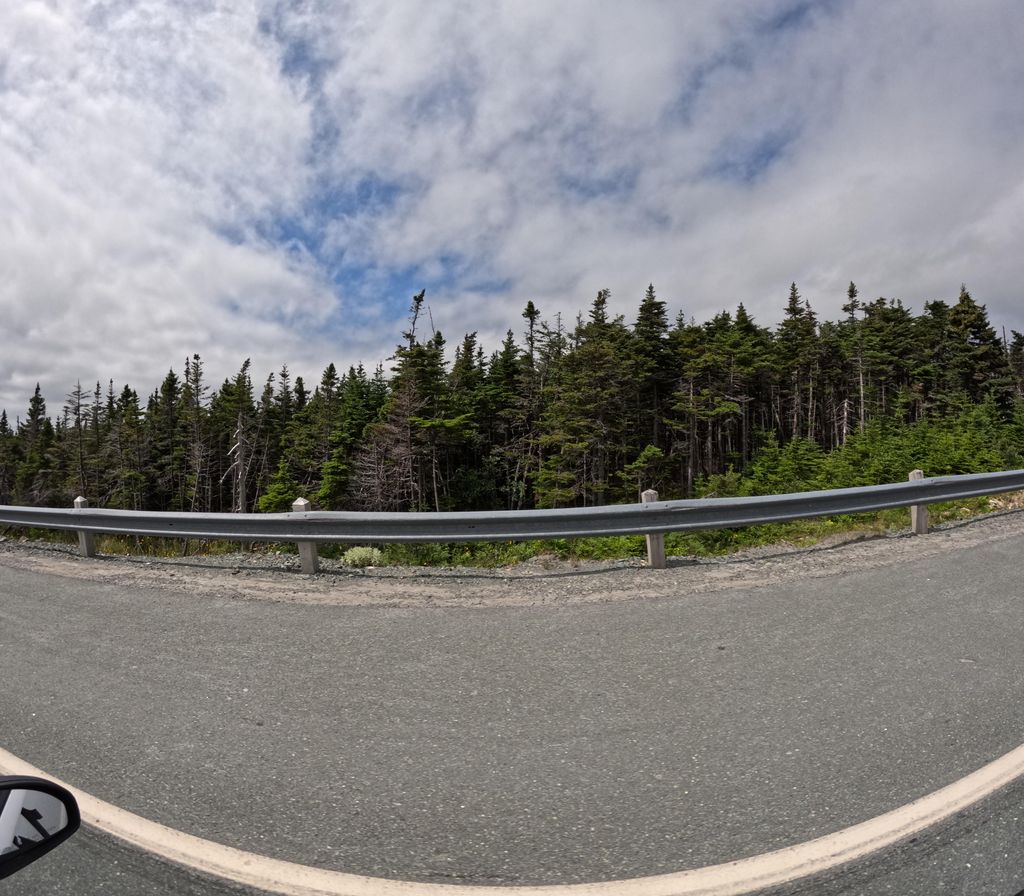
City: st_johns